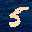
Label: 5